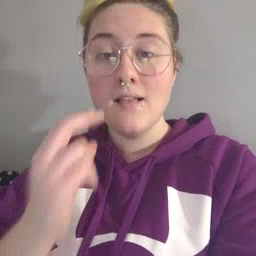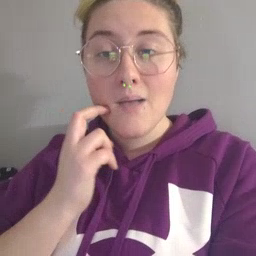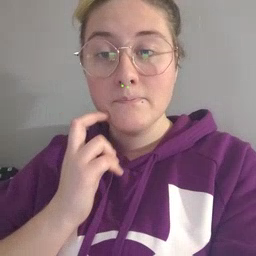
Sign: gum